Chest X-ray:
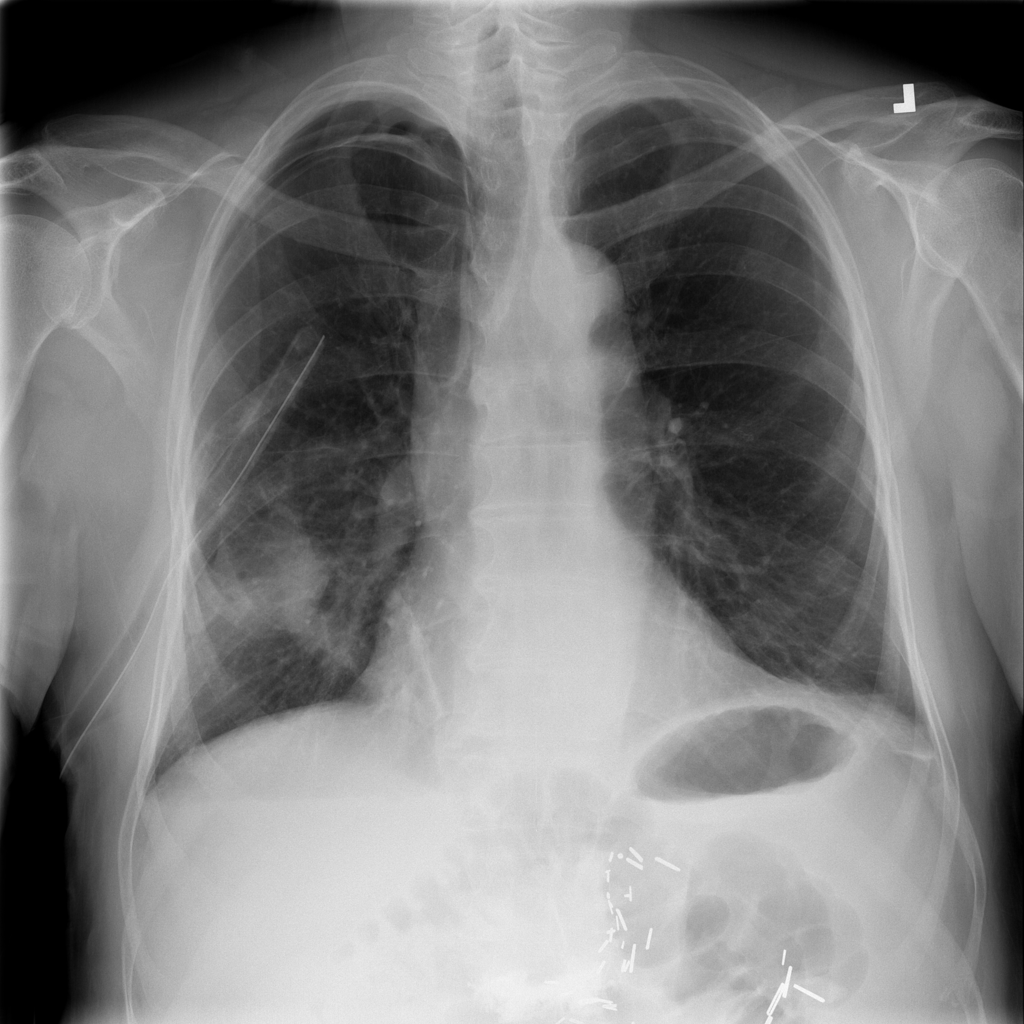
Findings: Pneumothorax, Consolidation, Atelectasis
No abnormal finding: no